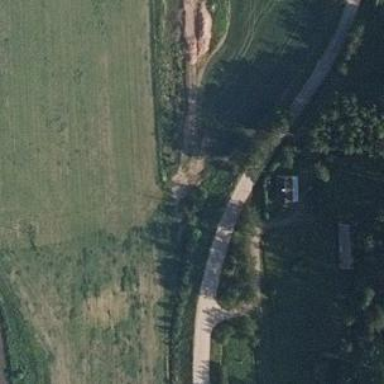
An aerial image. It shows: Abandoned railway.